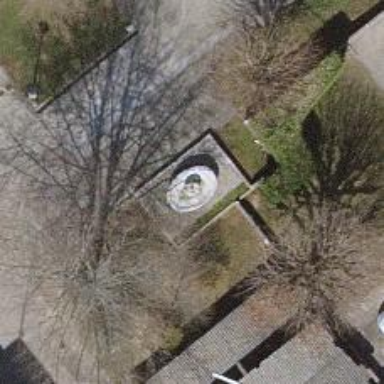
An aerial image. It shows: Beautiful fountain.